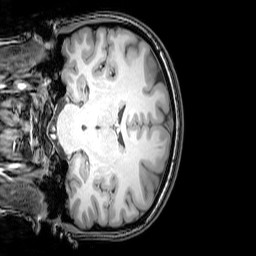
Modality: T1w
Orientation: coronal
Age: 22
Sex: female
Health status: healthy
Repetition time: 0.081 s
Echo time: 0.037 s